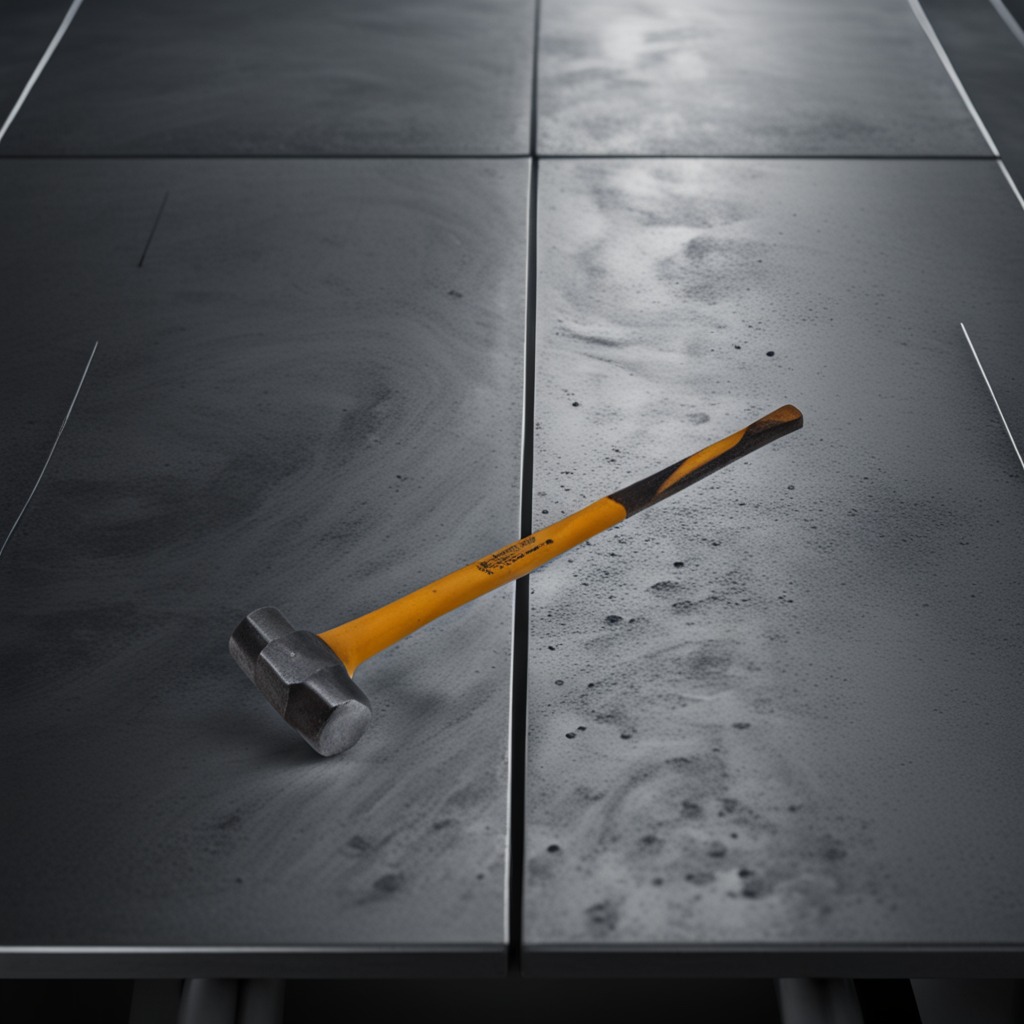
A hammer is lying on the cold steel table in a mining workshop.